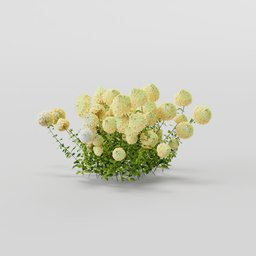
Label: nature